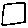
Label: square